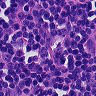
Metastatic tissue present: no